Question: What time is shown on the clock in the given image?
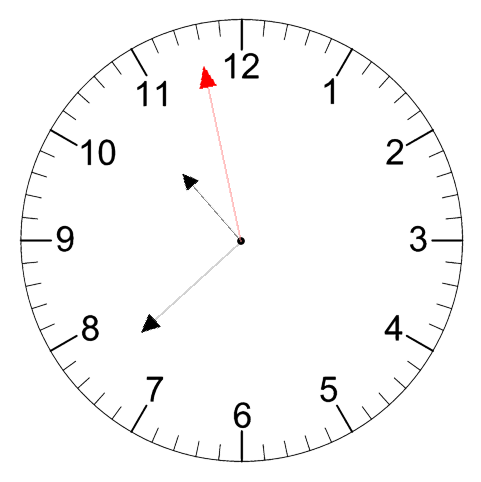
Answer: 10:37:58